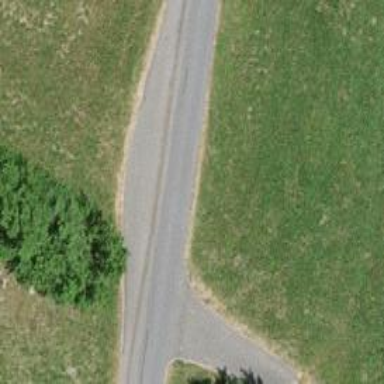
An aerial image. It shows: Passing place on the road.